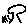
Label: tree